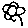
Label: flower